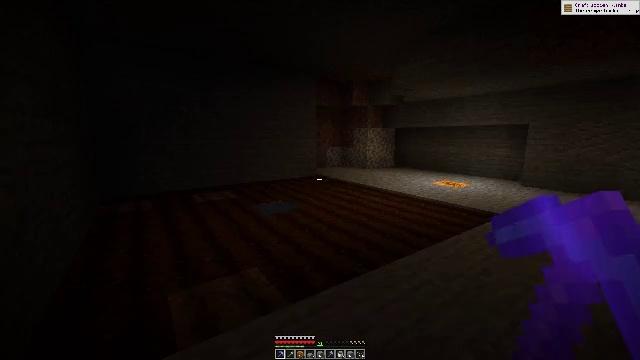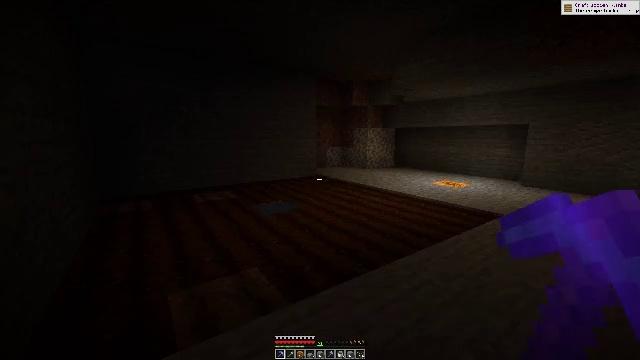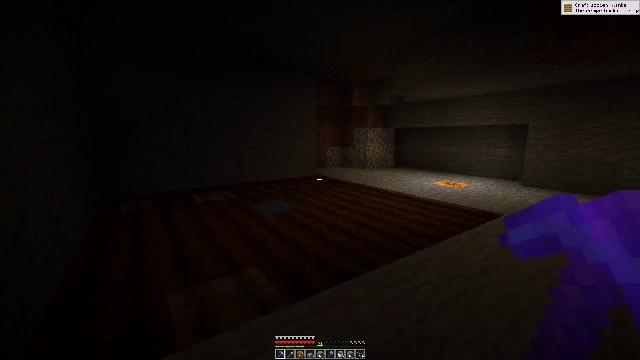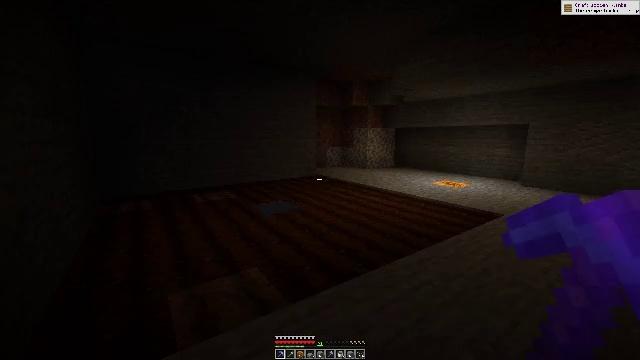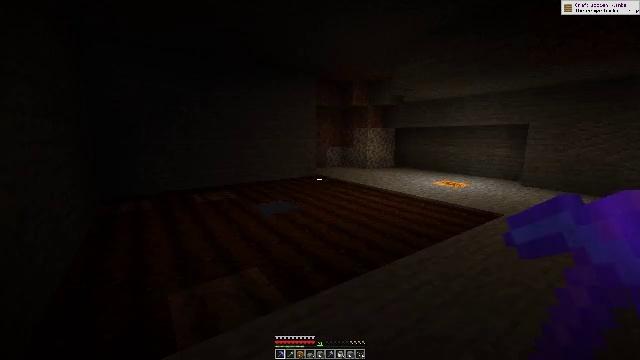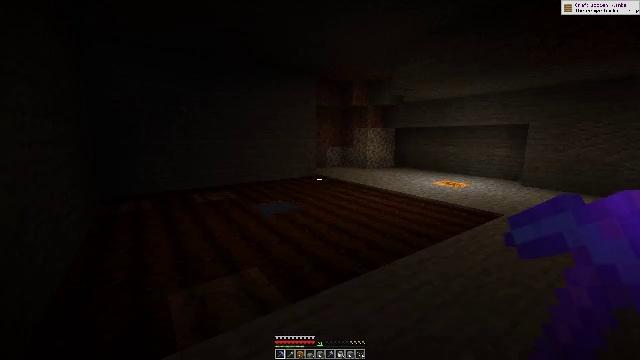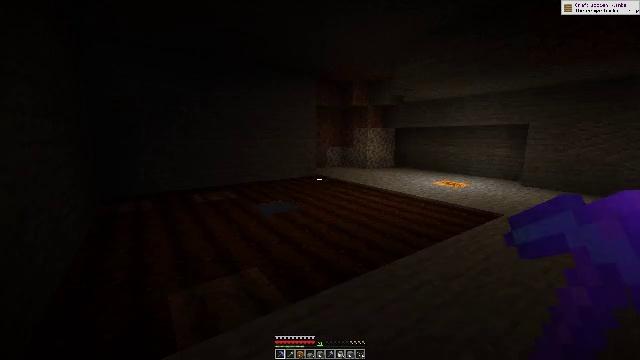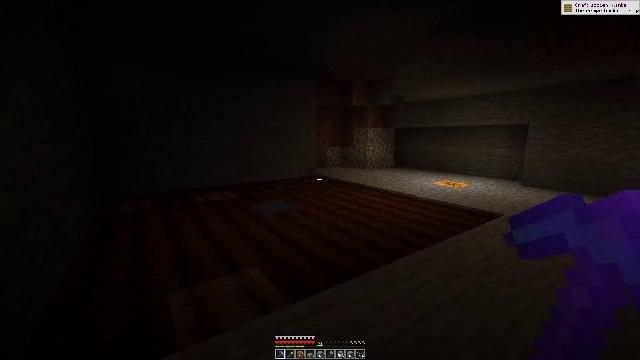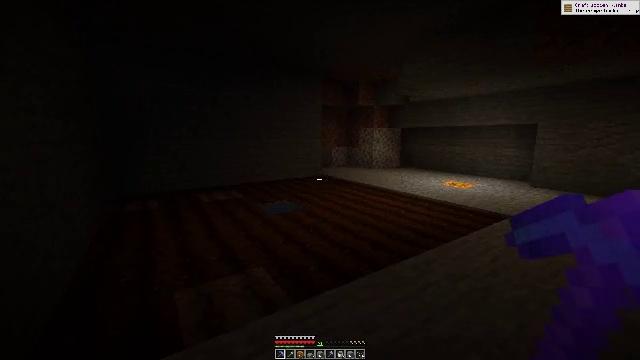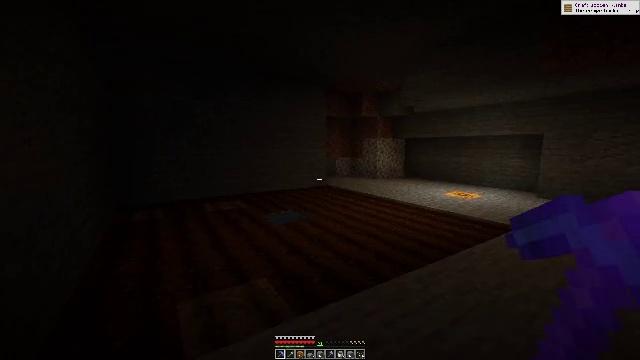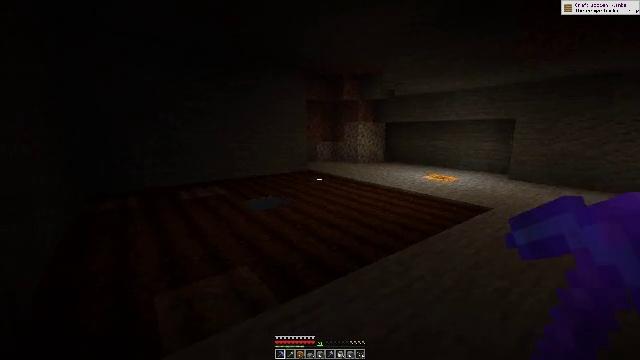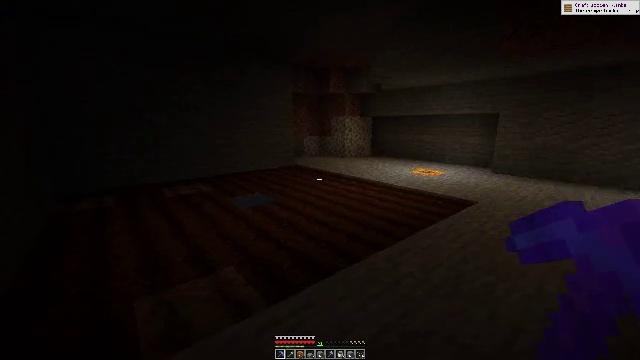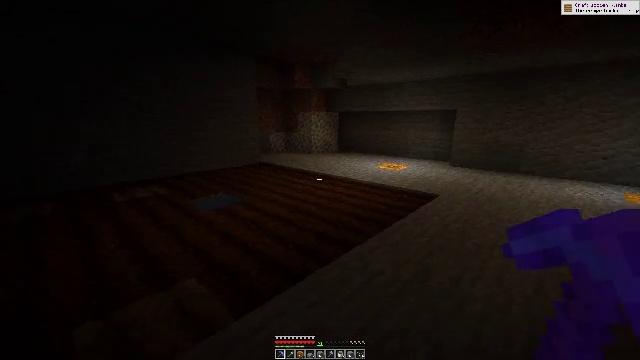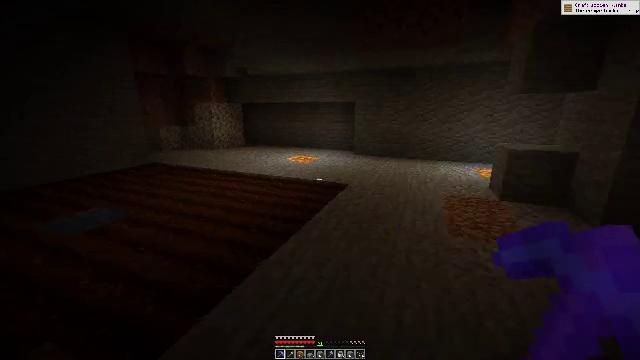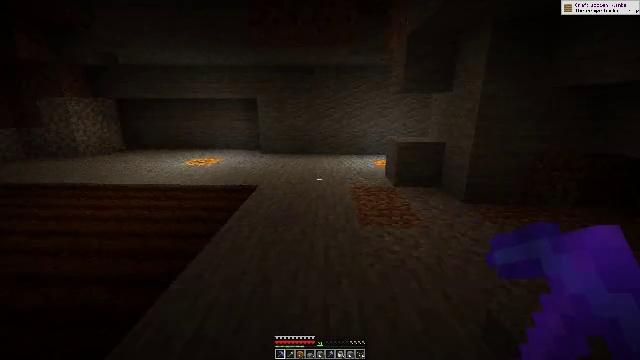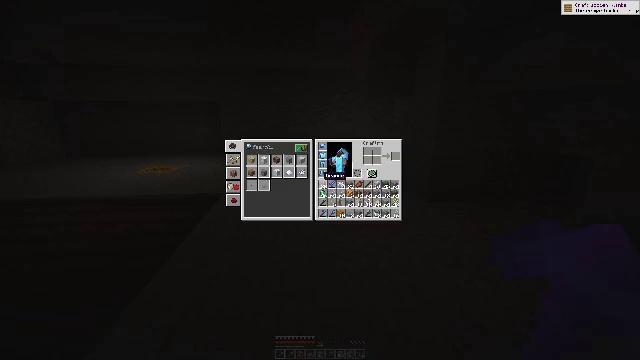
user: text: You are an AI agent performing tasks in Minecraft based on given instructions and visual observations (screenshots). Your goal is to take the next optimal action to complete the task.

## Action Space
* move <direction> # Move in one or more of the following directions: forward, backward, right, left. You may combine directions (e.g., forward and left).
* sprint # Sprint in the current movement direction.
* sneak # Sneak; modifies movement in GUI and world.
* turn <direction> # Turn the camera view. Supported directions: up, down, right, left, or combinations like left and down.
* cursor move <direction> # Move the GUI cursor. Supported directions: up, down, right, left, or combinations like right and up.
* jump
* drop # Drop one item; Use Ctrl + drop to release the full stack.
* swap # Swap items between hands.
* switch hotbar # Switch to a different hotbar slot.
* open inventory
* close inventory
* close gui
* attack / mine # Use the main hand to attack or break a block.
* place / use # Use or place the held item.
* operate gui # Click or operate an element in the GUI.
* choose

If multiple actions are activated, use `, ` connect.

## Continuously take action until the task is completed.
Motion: motion action
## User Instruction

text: Attack the composter to add it to your inventory.
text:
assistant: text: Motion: no_op
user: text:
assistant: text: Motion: no_op
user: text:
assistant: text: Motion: no_op
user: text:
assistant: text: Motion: no_op
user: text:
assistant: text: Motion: no_op
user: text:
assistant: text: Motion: no_op
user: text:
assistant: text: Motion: no_op
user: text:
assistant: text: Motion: turn left
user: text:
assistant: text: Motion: turn up
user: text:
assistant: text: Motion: move forward, turn right and down
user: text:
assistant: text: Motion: move forward, turn right and down
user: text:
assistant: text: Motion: move forward, turn right
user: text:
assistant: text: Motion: move forward, turn right and down
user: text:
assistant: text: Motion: move forward, turn right
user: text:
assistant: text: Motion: move forward, turn right, open inventory
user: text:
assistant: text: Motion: move forward, open inventory
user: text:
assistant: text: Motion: move forward, open inventory
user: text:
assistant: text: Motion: no_op
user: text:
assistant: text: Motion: no_op
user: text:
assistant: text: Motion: no_op
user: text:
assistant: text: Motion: no_op
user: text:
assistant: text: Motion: no_op
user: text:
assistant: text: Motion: close inventory
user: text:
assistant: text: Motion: close inventory
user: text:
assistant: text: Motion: turn left and down
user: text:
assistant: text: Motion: turn left and down
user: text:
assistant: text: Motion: move forward, turn left and down
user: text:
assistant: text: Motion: move forward, turn left and down
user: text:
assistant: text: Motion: move forward, turn left and down
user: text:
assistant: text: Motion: move forward, sprint, turn left and down